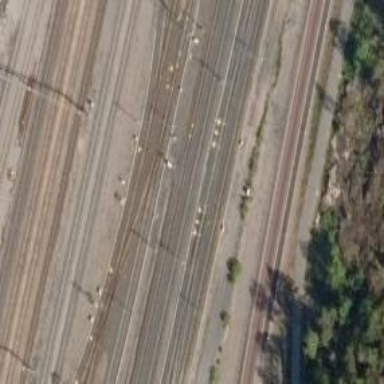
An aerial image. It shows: Railway signal.